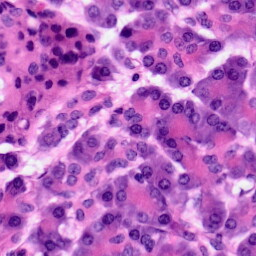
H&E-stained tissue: Pancreatic